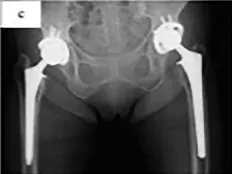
Anterior-posterior plain radiograph of the hip joint. . (c) Plain radiograph at final follow-up.
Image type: radiology (x_ray)